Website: lowes
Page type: account-selection
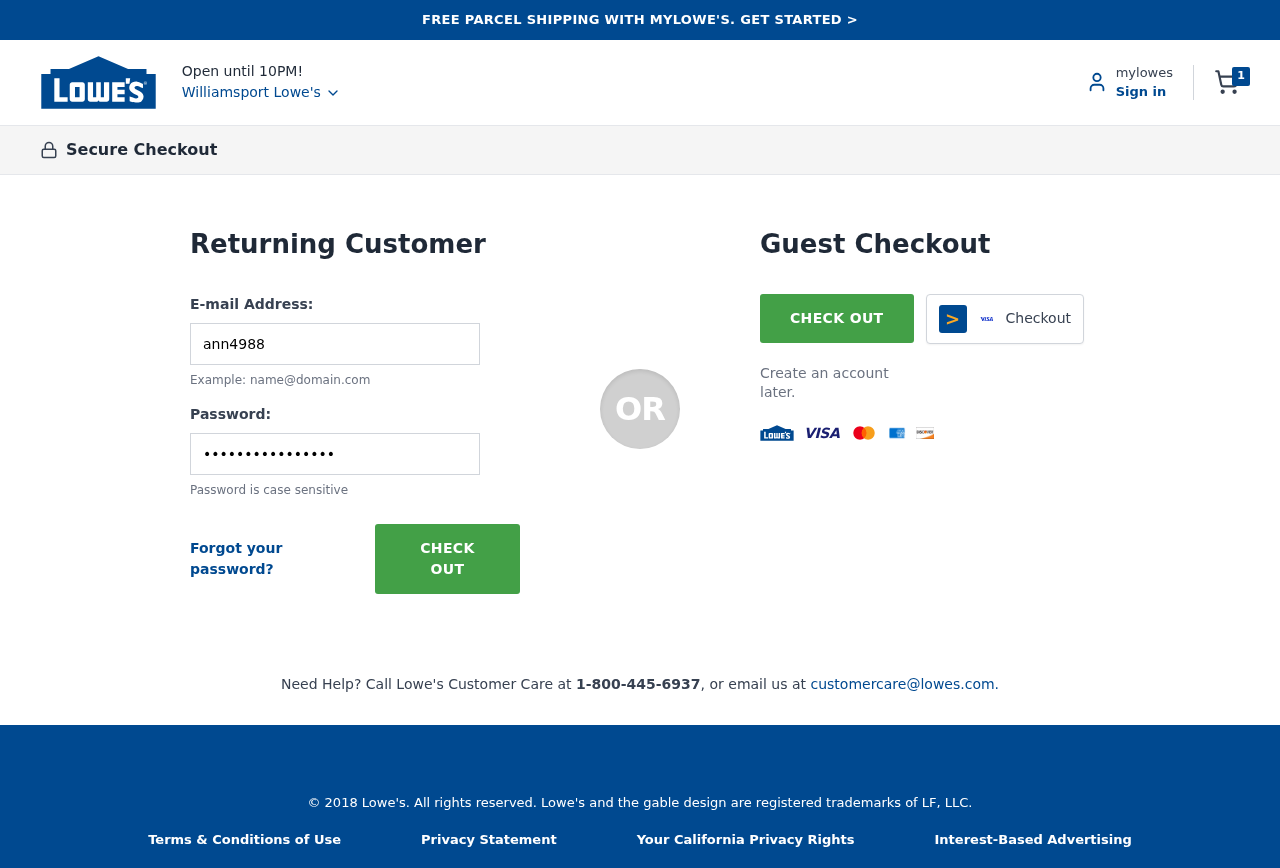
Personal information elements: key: PII_CITY
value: Williamsport Lowe's
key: PII_LOGIN_USERNAME
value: ann4988
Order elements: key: ORDER_NUM_ITEMS
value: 1